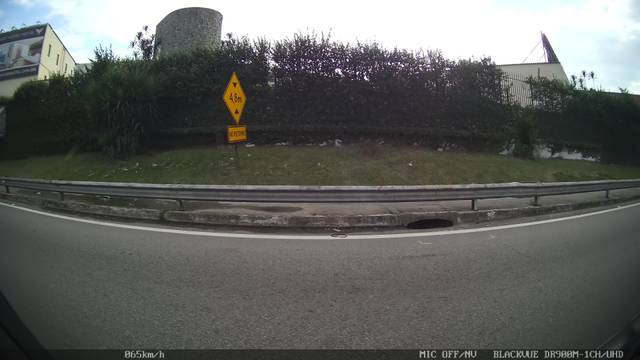
Region: Brazil
Coordinates: -22.802, -43.35